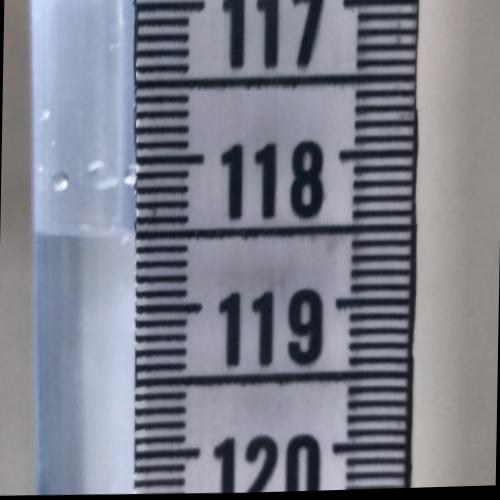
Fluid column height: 118.5 cm